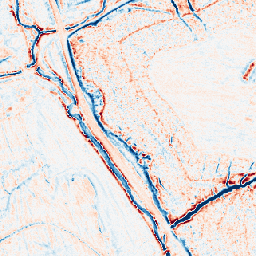
Category: edge_preserving
Decomposition family: anisotropic_diffusion
Decomposition parameters: iterations: 10
kappa: 30
gamma: 0.2
Upsampling method: area
Upsampling parameters: scale: 8
Upsampling scale: 8